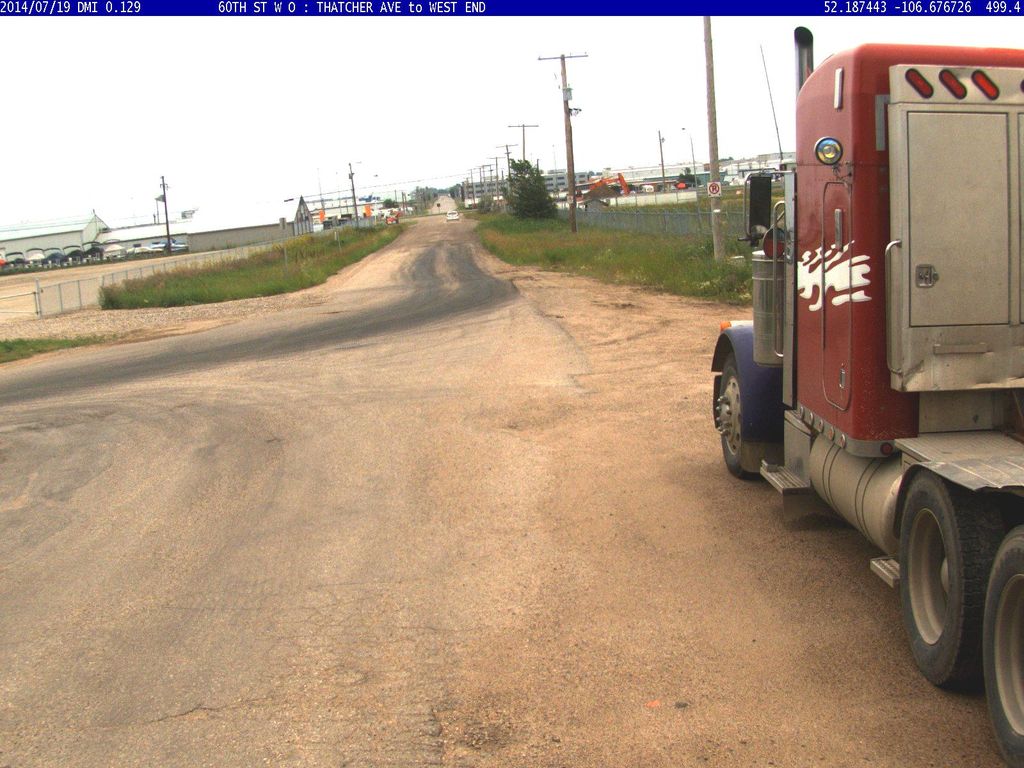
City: saskatoon